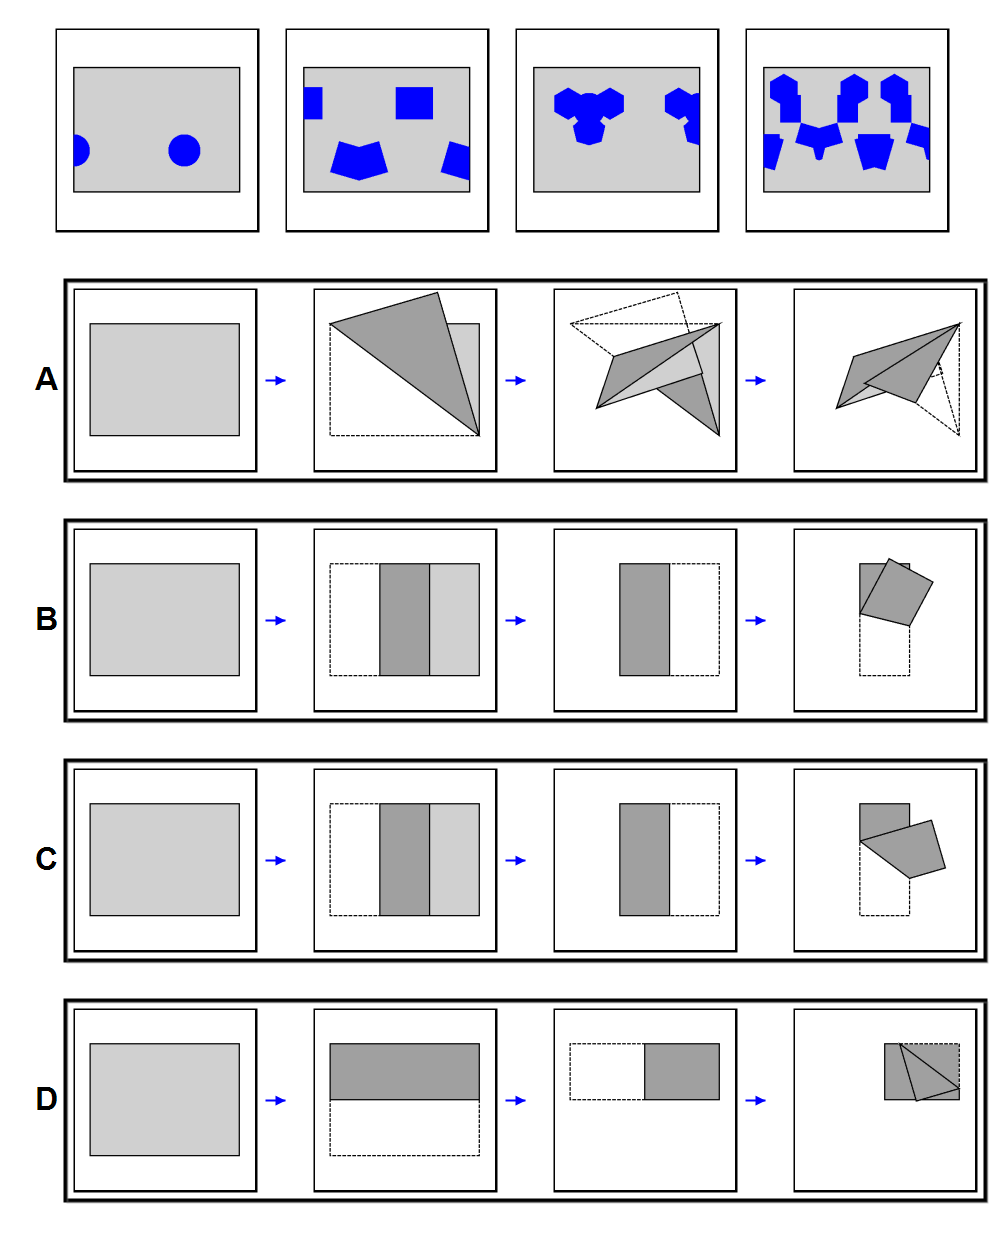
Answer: C